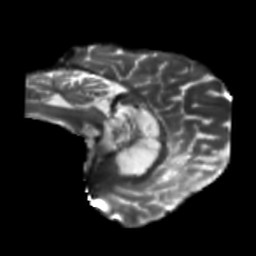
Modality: T2w
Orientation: sagittal
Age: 49
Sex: male
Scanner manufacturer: siemens
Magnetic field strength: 3 T
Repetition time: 5.47 s
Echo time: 0.0854 s